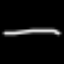
Label: line